Aerial crown-view tile of a tropical tree (Barro Colorado Island, Panama), acquired 20241112:
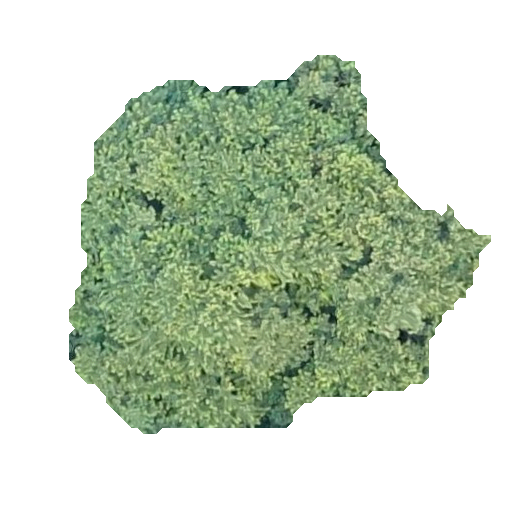
Species: Luehea seemannii
GBIF accepted scientific name: Luehea seemannii
Crown area: 170.905 m²